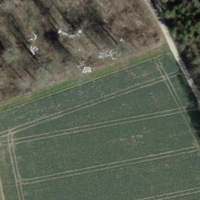
EUNIS habitat code: 52
Species observed at this site:
Euphorbia cyparissias